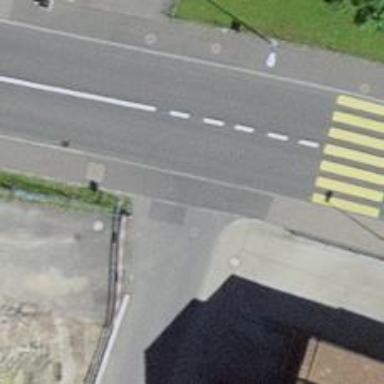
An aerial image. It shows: Unmarked crossing on the road.